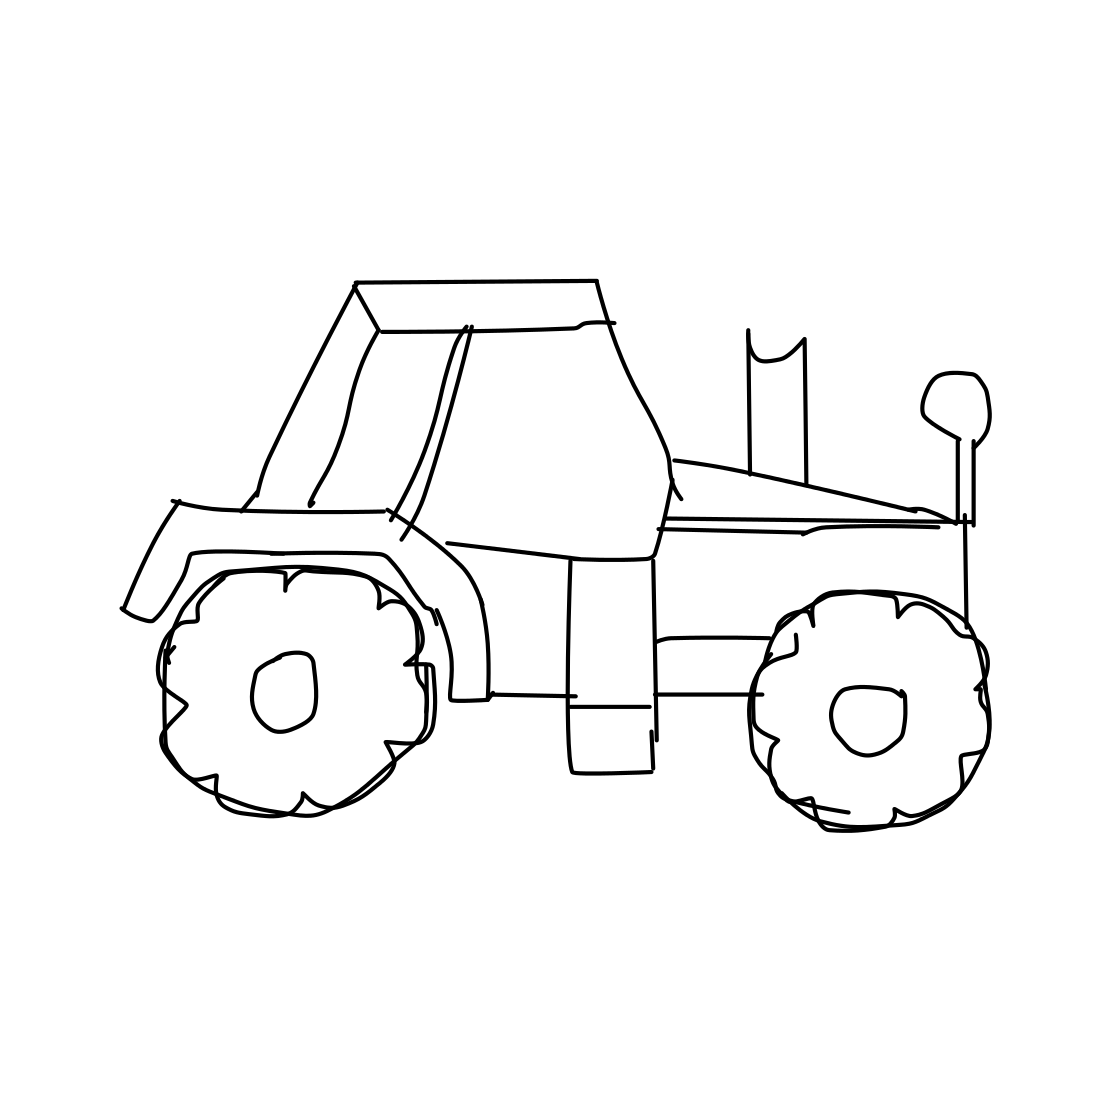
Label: tractor